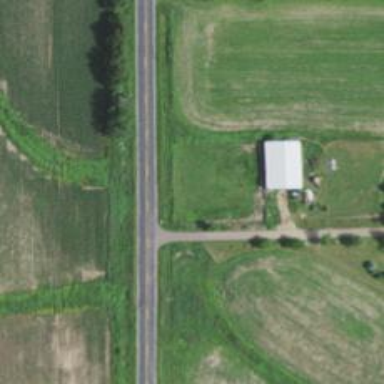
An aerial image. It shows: Secondary road.